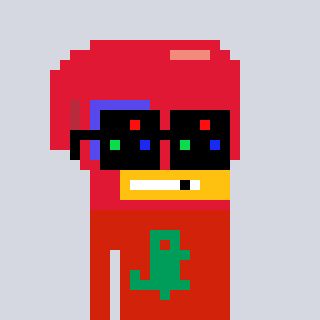
a pixel art character with square black sunglasses, a boxing glove-shaped head and a red-colored body on a cool background